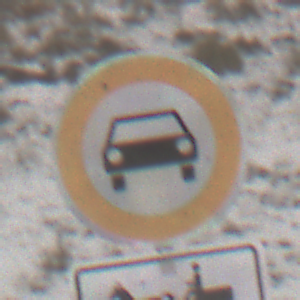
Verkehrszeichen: VerbotKraftwagen
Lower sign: MehrspurigeFahrzeugeFrei9
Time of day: Midday
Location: Outdoor (Nature)
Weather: Overcast
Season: Winter
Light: Natural